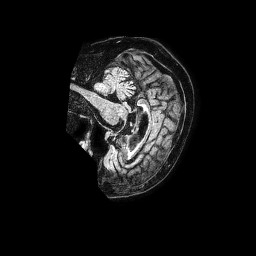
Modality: FLAIR
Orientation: sagittal
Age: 70
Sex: male
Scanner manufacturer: philips
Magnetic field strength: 1.5 T
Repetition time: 4.8 s
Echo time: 0.3 s